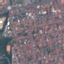
Land use / land cover class: Residential